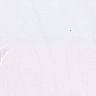
Metastatic tissue present: no